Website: apple
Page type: billing-address
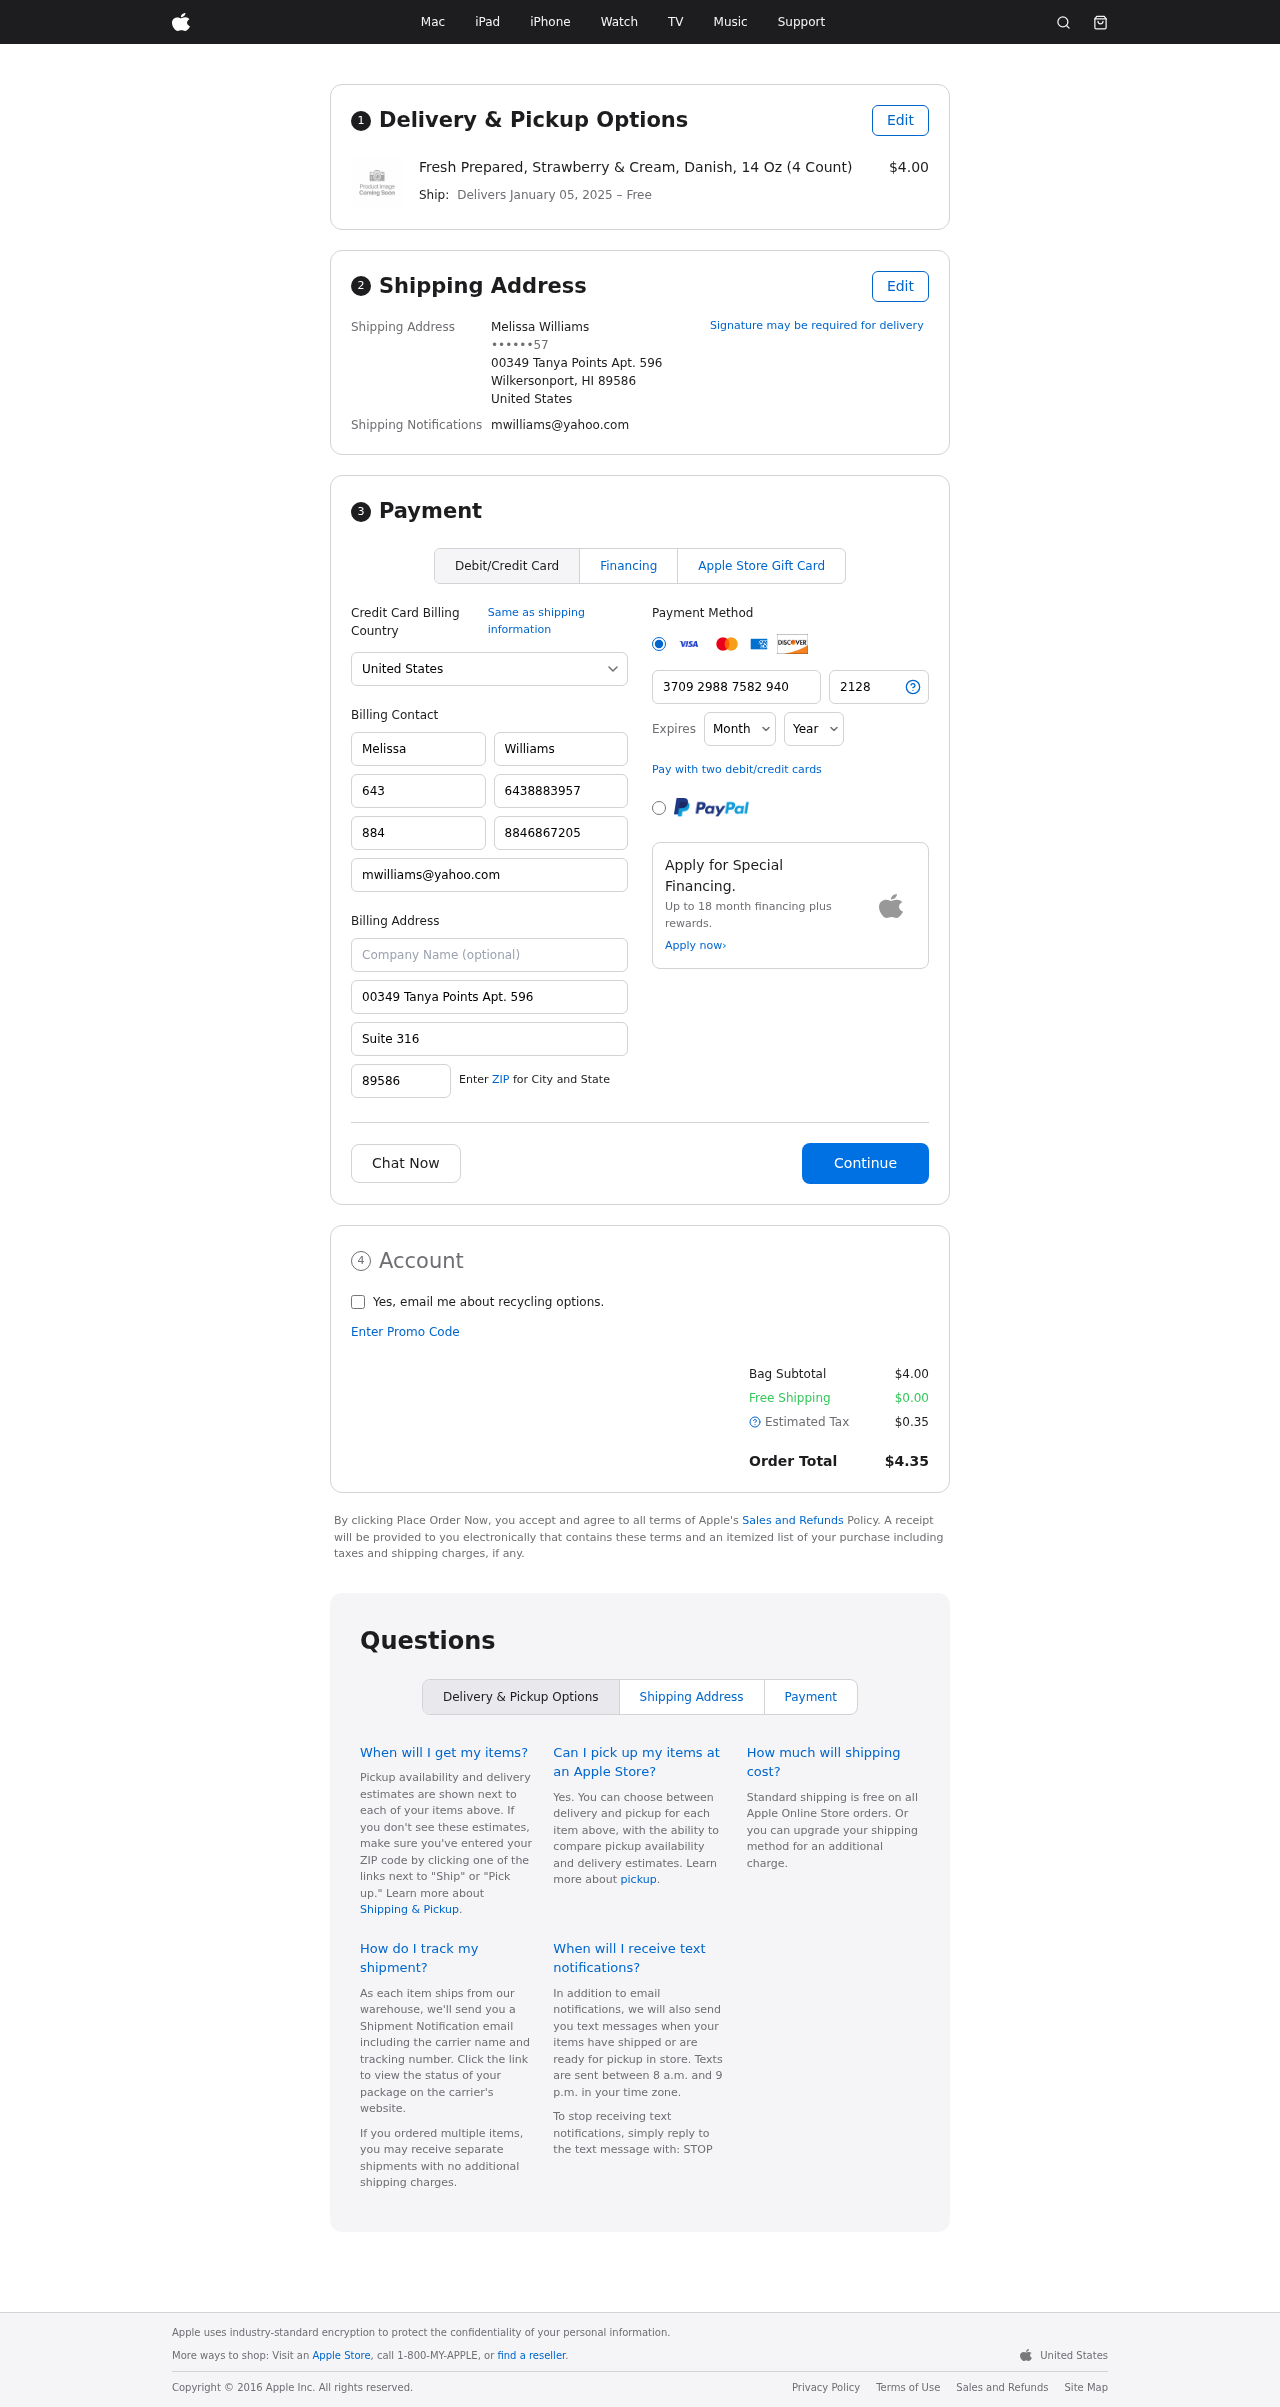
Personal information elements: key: PII_CARD_CVV
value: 2128
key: PII_CARD_EXPIRY_MONTH
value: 12
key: PII_CARD_EXPIRY_YEAR
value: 27
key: PII_CARD_NUMBER
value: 3709 2988 7582 940
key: PII_CITY_STATE_ZIP
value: Wilkersonport, HI 89586
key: PII_COUNTRY
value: United States
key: PII_EMAIL
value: mwilliams@yahoo.com
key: PII_FULLNAME
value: Melissa Williams
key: PII_STREET
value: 00349 Tanya Points Apt. 596
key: PII_PHONE_MASKED
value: ••••••57
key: PII_BILLING_FIRSTNAME
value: Melissa
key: PII_BILLING_LASTNAME
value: Williams
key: PII_BILLING_PHONE_AREA
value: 643
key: PII_BILLING_PHONE
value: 6438883957
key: PII_BILLING_PHONE_ALT_AREA
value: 884
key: PII_BILLING_PHONE_ALT
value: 8846867205
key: PII_BILLING_EMAIL
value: mwilliams@yahoo.com
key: PII_BILLING_STREET
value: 00349 Tanya Points Apt. 596
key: PII_BILLING_STREET2
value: Suite 316
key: PII_BILLING_POSTCODE
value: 89586
Product elements: key: PRODUCT1_NAME
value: Fresh Prepared, Strawberry & Cream, Danish, 14 Oz (4 Count)
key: PRODUCT1_PRICE
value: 4
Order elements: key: ORDER_DELIVERY_DATE
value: January 05, 2025
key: ORDER_SUBTOTAL
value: $4.00
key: ORDER_SHIPPING_COST
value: $0.00
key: ORDER_TAX
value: $0.35
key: ORDER_TOTAL
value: $4.35